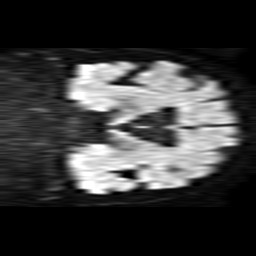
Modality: TRACE
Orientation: coronal
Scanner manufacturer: philips
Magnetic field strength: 1.5 T
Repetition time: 3.775 s
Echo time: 0.09565 s